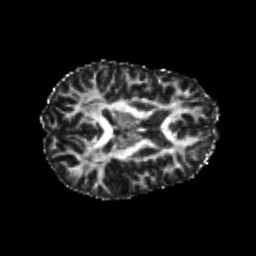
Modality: FA
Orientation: axial
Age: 20
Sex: female
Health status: healthy
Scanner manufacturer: philips
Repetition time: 7.387 s
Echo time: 0.08599 s